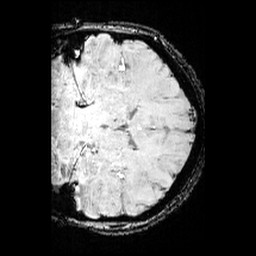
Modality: SWI
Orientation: coronal
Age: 25
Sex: female
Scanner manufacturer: siemens
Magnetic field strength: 3 T
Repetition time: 0.025 s
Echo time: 0.018 s